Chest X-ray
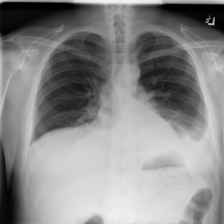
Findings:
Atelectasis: positive
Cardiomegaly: negative
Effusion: positive
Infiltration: negative
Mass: negative
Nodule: negative
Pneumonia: negative
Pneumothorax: negative
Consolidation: negative
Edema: negative
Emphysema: negative
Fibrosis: negative
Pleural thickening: negative
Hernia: negative